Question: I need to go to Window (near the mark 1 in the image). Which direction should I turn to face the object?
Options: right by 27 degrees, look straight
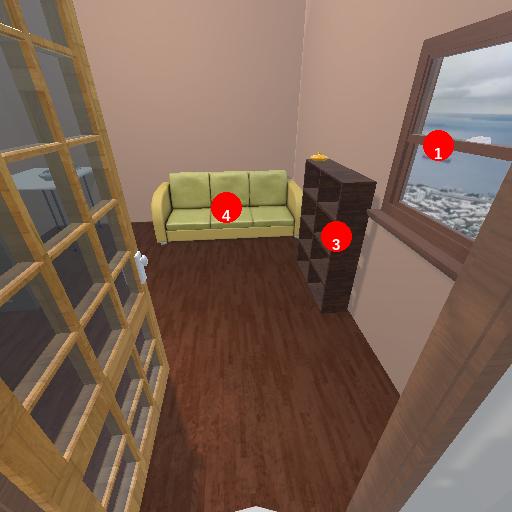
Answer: right by 27 degrees